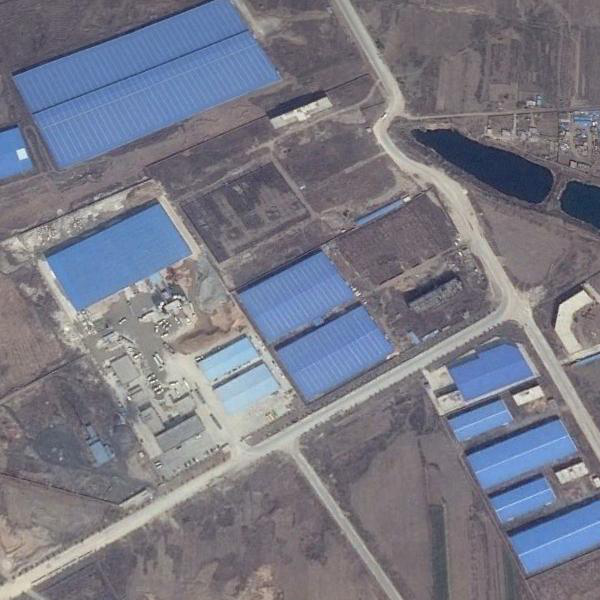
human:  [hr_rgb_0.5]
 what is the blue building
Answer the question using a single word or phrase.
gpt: industrial